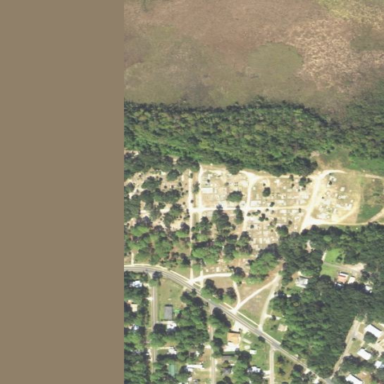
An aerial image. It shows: Cemetery.